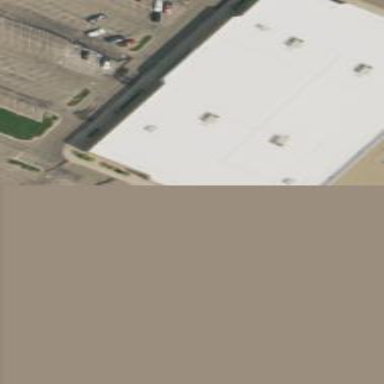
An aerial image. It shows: Department store building.